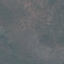
Land use / land cover class: HerbaceousVegetation